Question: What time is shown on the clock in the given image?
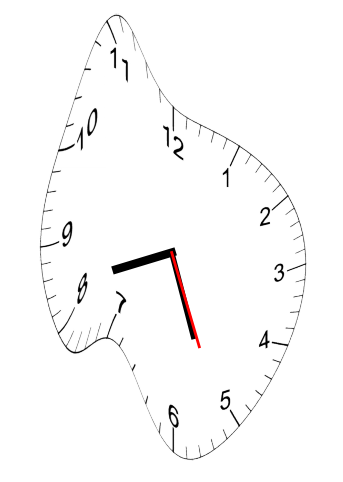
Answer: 08:26:26